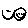
Label: smiley face